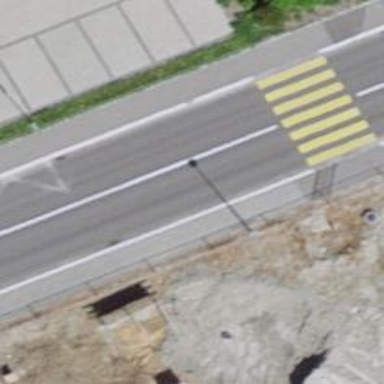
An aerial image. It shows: Public transport stop position.